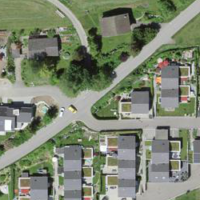
EUNIS habitat code: 55
Species observed at this site:
Cotoneaster dammeri
Geranium sanguineum
Helleborus niger
Prunus avium
Cornus sanguinea
Melittis melissophyllum